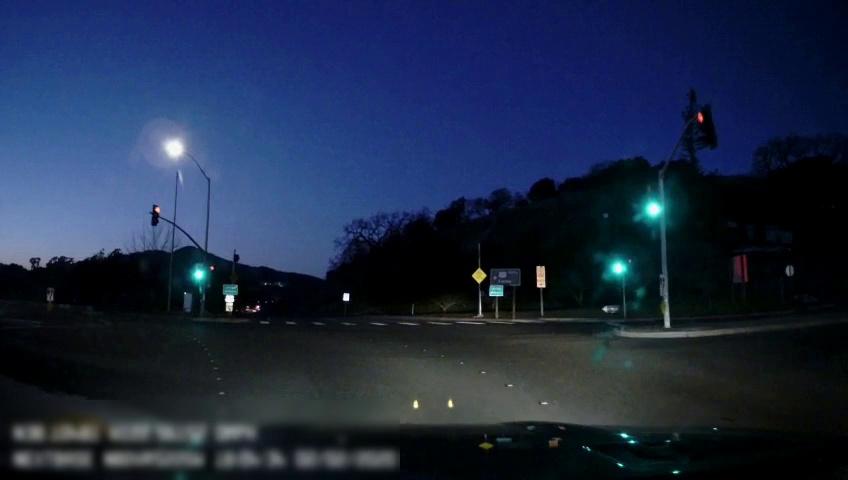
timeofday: Dusk/Dawn/Twilight
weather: Other
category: Drivable Space
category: Lanes | Alternate Lane
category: Lanes | Alternate Lane
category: Lanes | Alternate Lane
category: Lanes | Opposite Lane
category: Traffic | Lights
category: Traffic | Lights
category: Traffic | Signs
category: Traffic | Lights
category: Traffic | Lights
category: Traffic | Signs
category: Traffic | Signs
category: Traffic | Signs
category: Traffic | Signs
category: Traffic | Signs
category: Traffic | Signs
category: Traffic | Lights
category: Traffic | Signs
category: Traffic | Signs
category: Traffic | Signs
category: Traffic | Signs